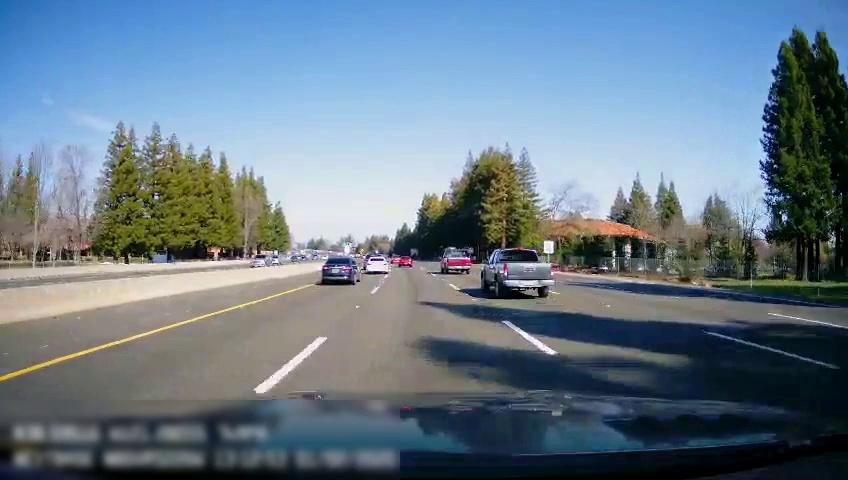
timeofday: Day
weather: Sunny
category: Drivable Space
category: Vehicles | SUV
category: Drivable Space
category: Vehicles | Truck
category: Vehicles | Truck
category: Vehicles | Car
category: Vehicles | SUV
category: Vehicles | Car
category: Vehicles | Car
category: Lanes | Alternate Lane
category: Lanes | Alternate Lane
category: Lanes | Alternate Lane
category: Lanes | Current Lane
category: Lanes | Current Lane
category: Lanes | Alternate Lane
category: Traffic | Signs